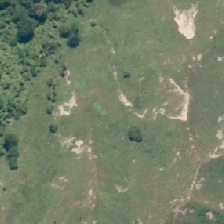
Land cover: low_producing_grassland